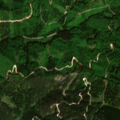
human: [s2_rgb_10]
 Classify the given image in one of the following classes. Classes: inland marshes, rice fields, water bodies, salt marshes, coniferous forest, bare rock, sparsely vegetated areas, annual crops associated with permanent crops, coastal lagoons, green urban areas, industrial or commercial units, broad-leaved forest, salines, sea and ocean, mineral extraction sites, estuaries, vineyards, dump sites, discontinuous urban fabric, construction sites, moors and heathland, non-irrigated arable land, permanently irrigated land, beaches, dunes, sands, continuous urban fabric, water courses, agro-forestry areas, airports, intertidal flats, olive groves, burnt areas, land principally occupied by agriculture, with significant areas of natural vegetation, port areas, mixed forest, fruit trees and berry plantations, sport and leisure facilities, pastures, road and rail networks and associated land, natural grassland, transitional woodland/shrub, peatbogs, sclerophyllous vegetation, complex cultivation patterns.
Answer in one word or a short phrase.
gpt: pastures, coniferous forest, mixed forest